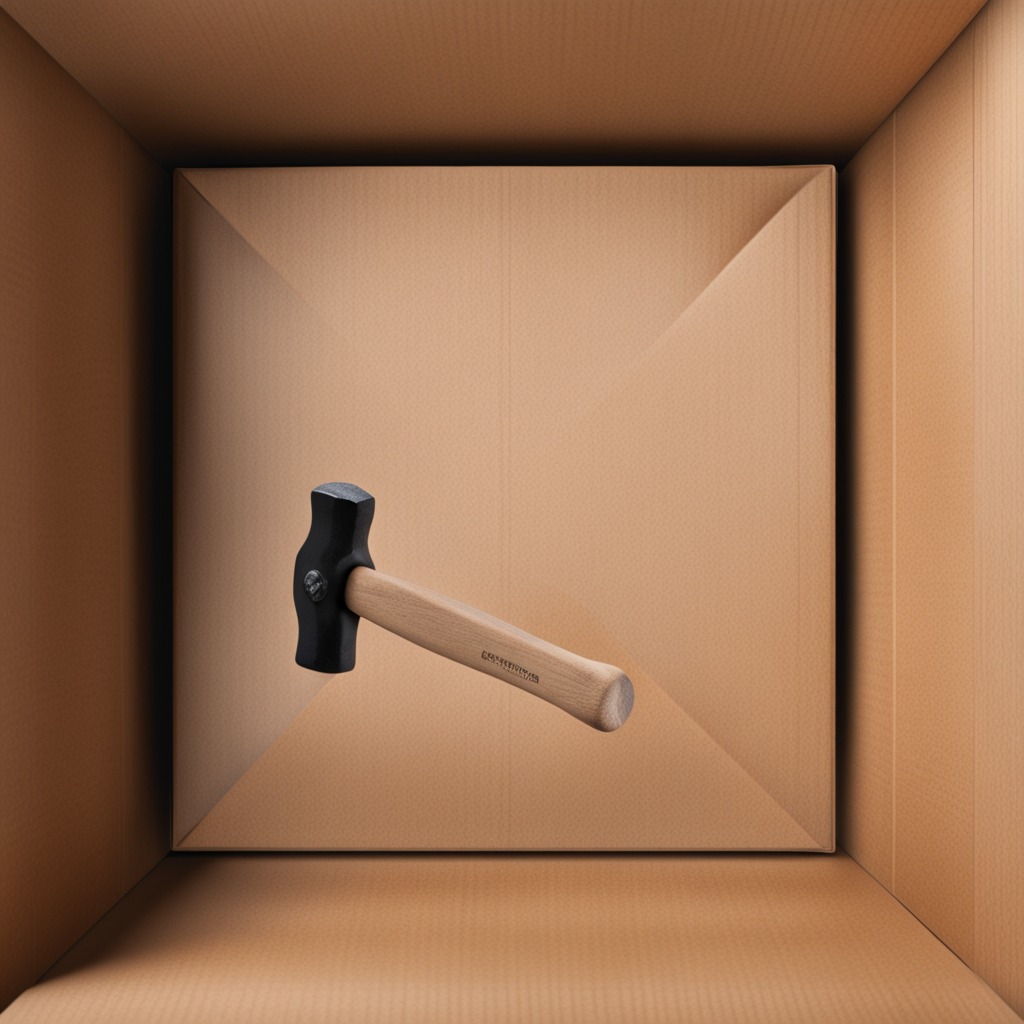
A hammer is lying on the cardboard box surface in an outdoor workshop during daytime bright natural light soft shadows slightly creased but